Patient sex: F
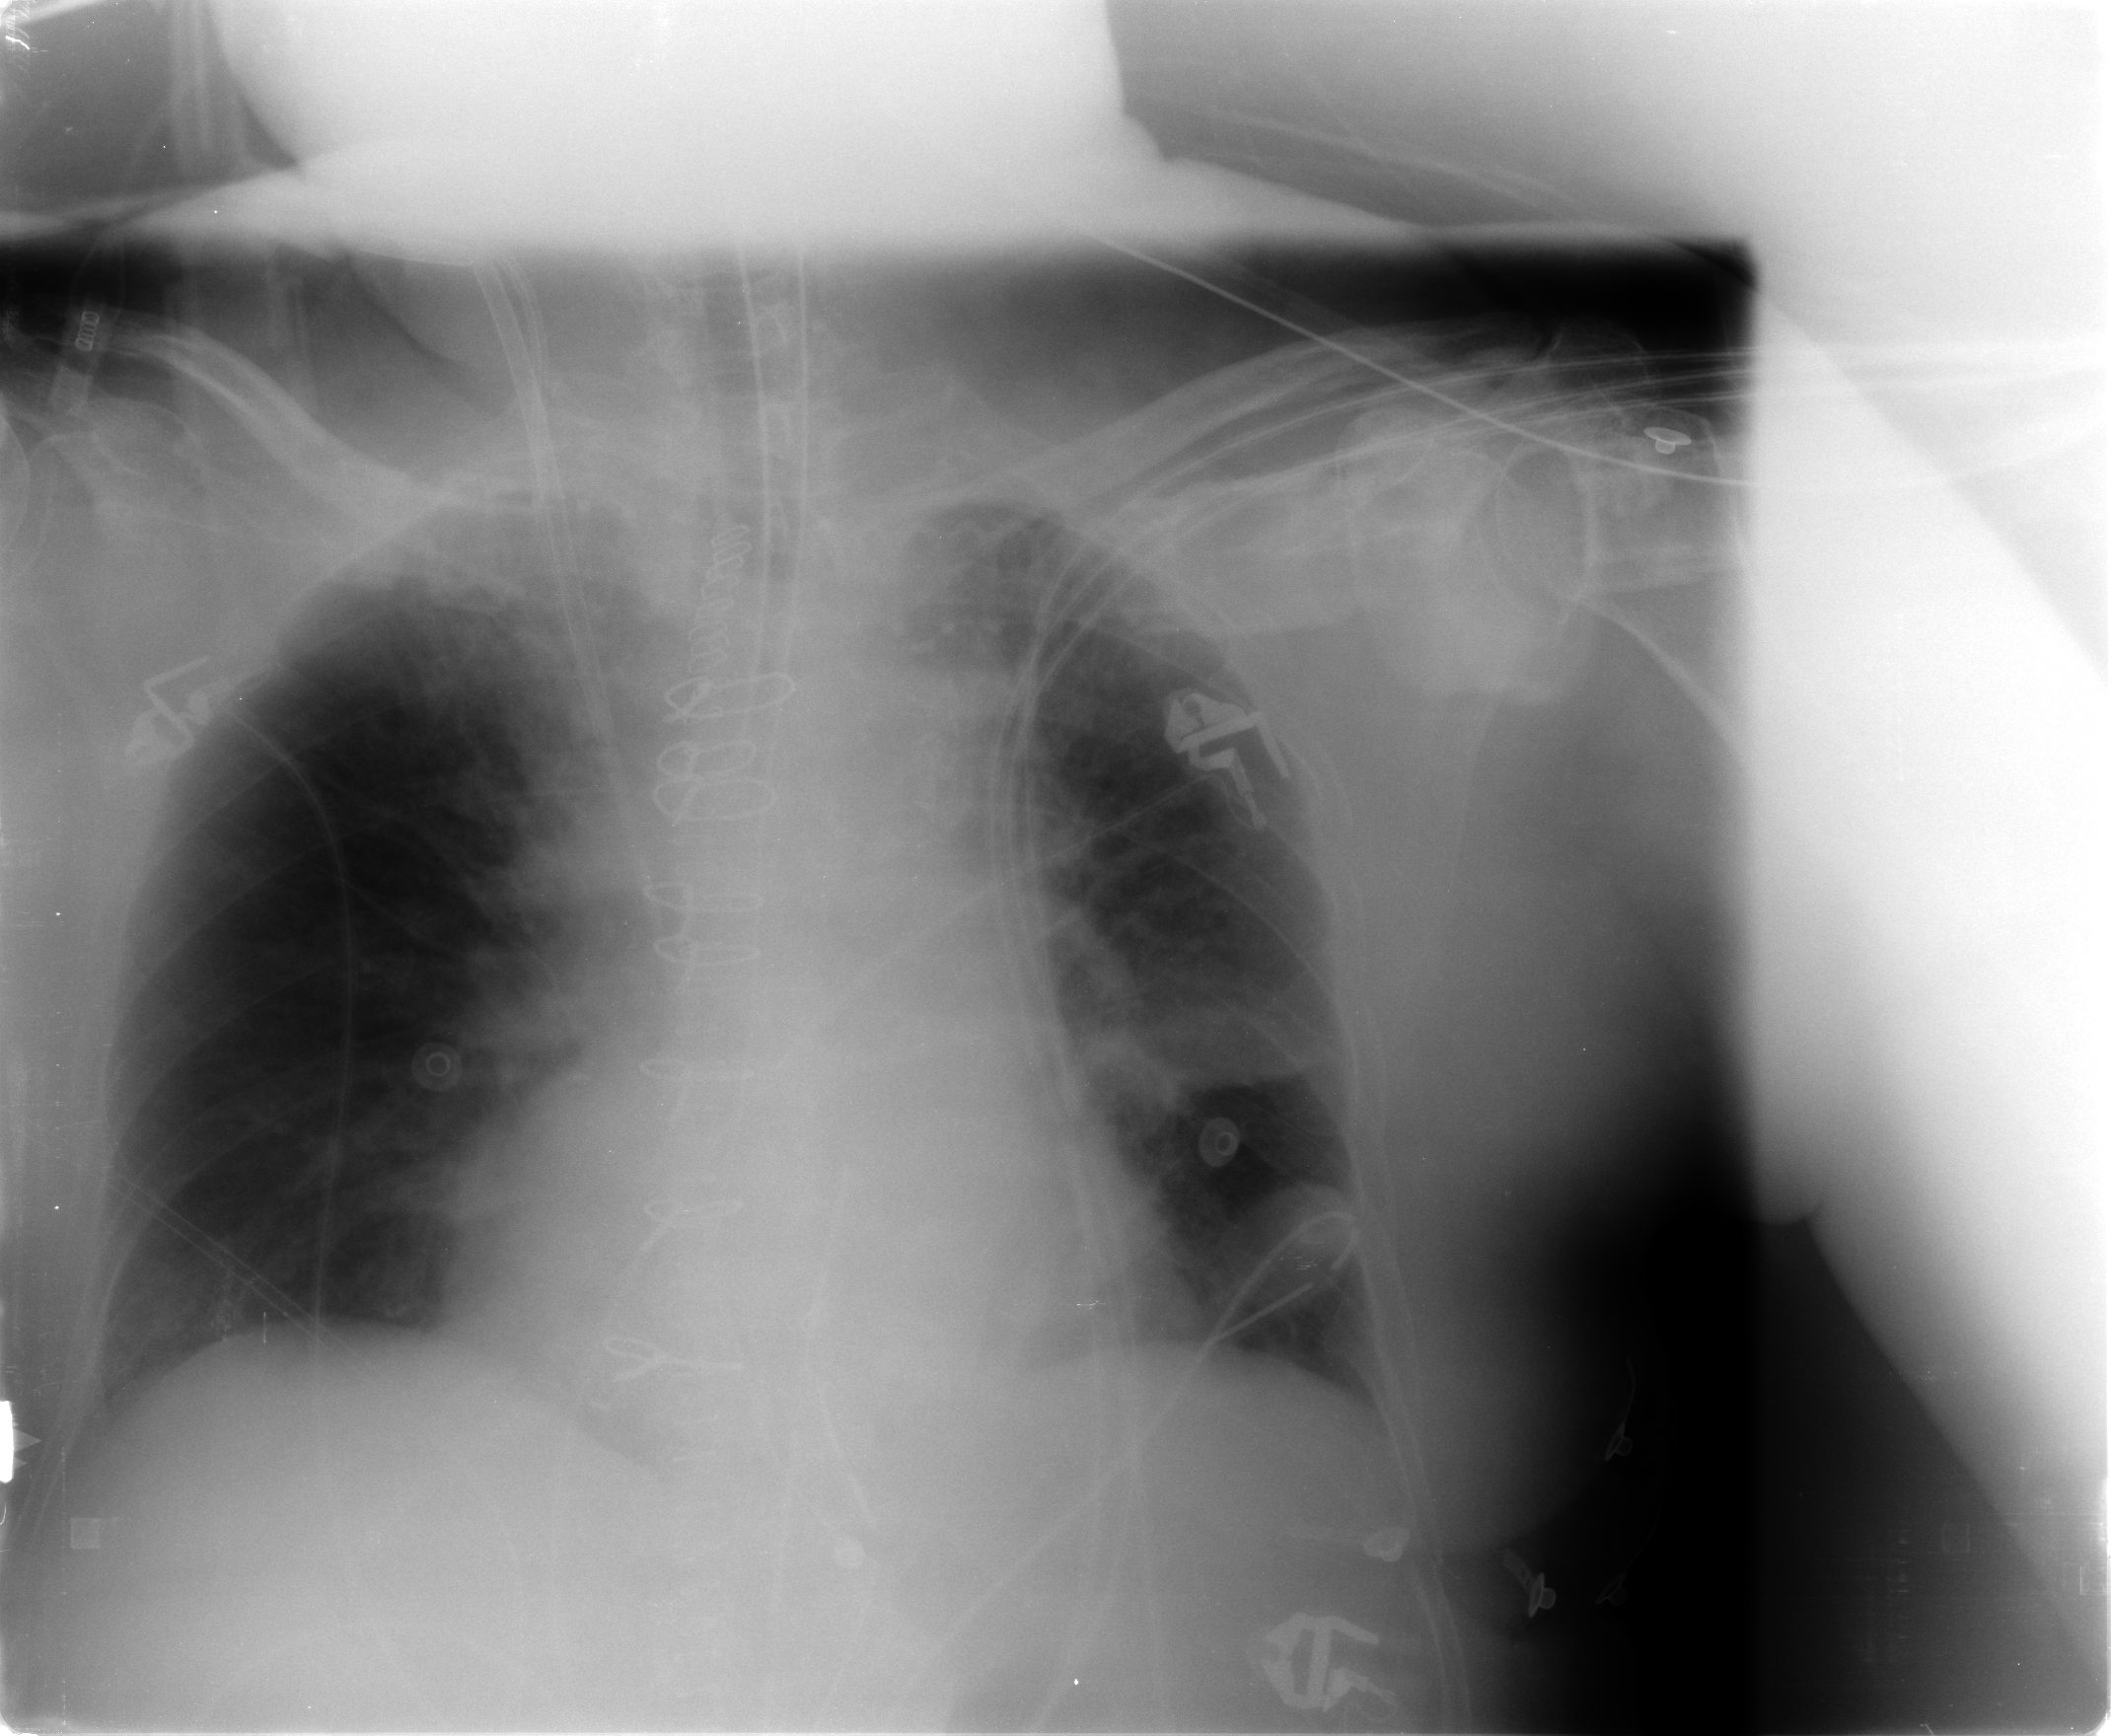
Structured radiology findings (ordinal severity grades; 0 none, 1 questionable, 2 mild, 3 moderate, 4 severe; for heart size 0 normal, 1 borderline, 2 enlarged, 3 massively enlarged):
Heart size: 0
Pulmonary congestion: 2
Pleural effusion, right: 0
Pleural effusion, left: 2
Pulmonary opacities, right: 0
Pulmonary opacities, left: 2
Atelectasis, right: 2
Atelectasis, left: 2